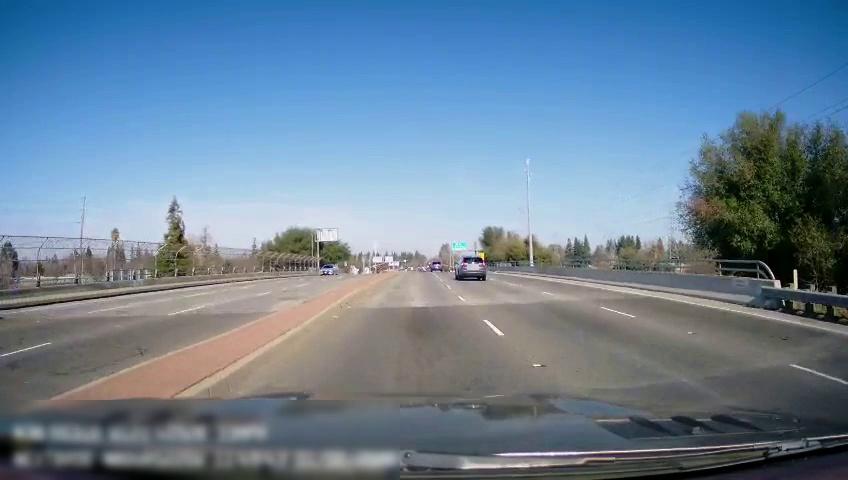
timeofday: Day
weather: Sunny
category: Drivable Space
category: Drivable Space
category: Vehicles | SUV
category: Vehicles | SUV
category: Vehicles | SUV
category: Lanes | Current Lane
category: Lanes | Alternate Lane
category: Lanes | Opposite Lane
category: Lanes | Opposite Lane
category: Lanes | Alternate Lane